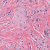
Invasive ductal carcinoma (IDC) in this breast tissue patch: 1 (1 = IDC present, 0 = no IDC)